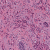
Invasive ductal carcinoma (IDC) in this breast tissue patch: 1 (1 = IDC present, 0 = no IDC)